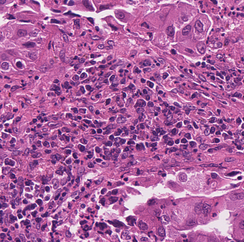
Tumor epithelial tissue: yes
Tumor-associated stroma tissue: yes
Normal tissue: no